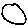
Label: circle